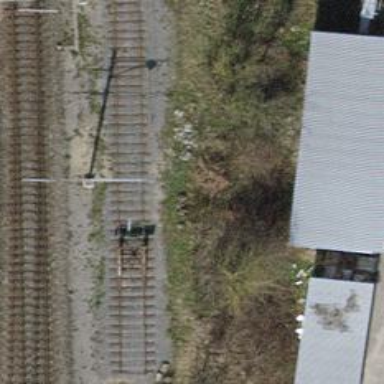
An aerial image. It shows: Railway buffer stop.